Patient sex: M
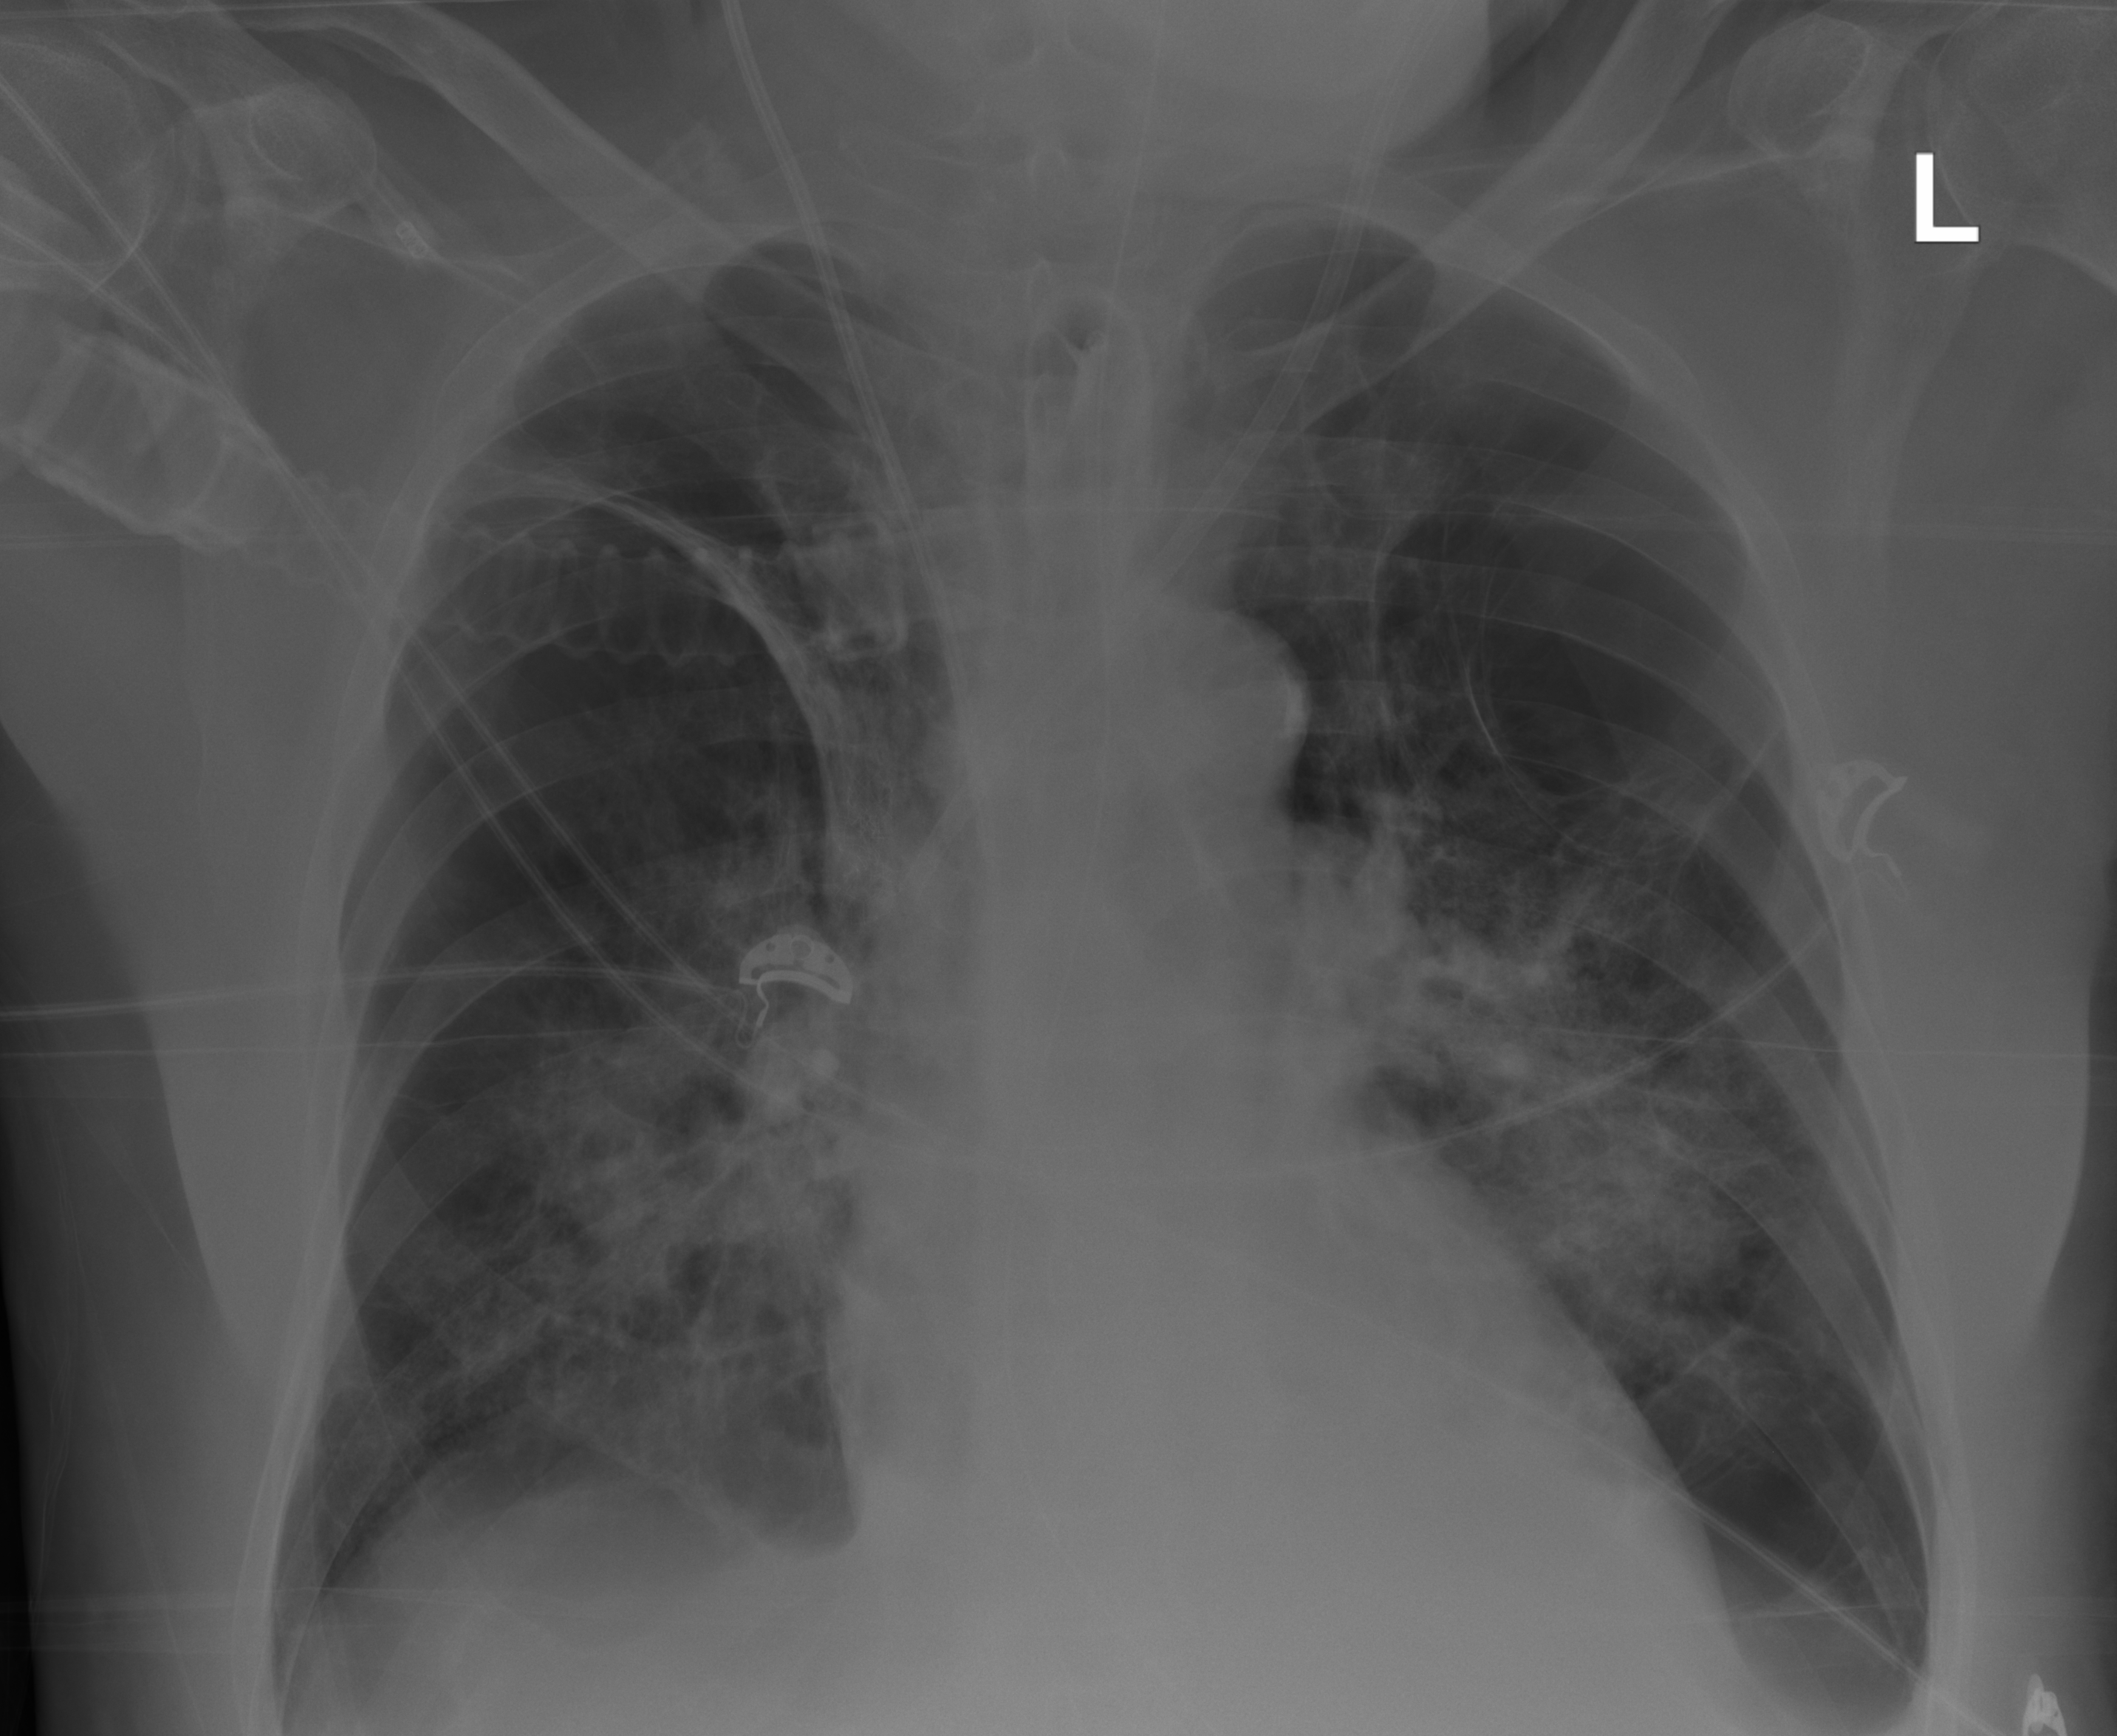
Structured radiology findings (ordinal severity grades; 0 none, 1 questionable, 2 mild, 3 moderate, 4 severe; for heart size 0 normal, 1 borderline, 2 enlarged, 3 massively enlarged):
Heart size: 0
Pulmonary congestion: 0
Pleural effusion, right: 0
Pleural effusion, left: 1
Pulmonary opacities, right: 3
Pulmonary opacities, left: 3
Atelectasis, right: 2
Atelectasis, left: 2